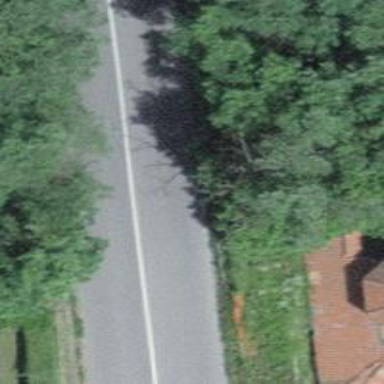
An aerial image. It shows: Primary road with asphalt surface and no sidewalks.